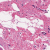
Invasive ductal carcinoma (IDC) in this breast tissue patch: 0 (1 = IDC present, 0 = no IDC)